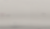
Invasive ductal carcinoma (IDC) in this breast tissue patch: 0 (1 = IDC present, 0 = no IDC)